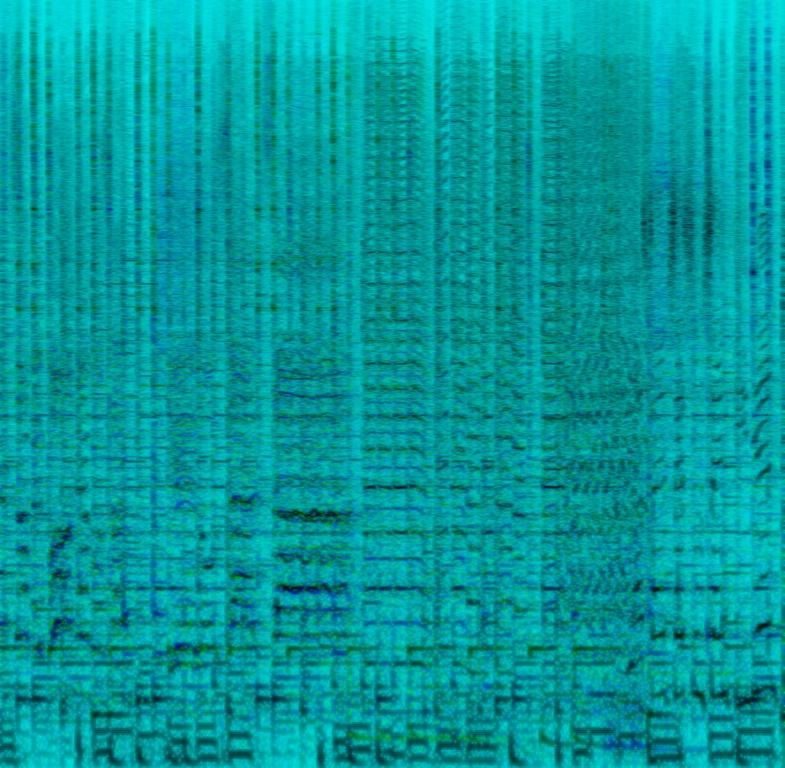
This is a salsa music piece. There is a male vocal in the lead joined by another as a back vocal. All the vocals are singing joyfully. There is a piano playing the main melody while a bass guitar is playing in the background. In the rhythmic background, there is an acoustic latin drum beat with percussion playing syncopations all over. There is a lively, upbeat atmosphere. This piece could be played at dance clubs and it could also be used as an accompaniment piece for latin dance courses.